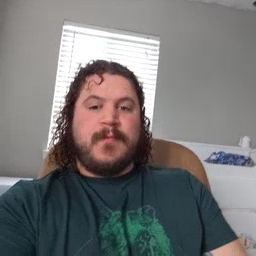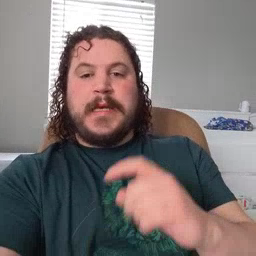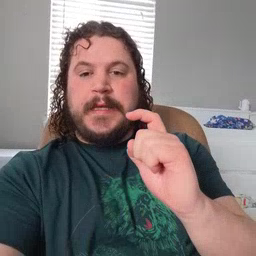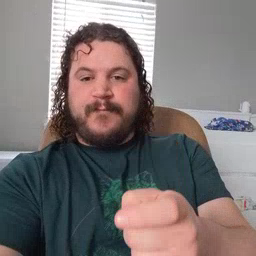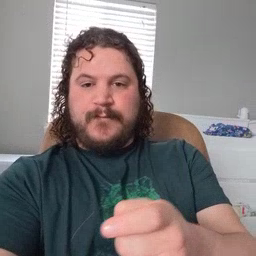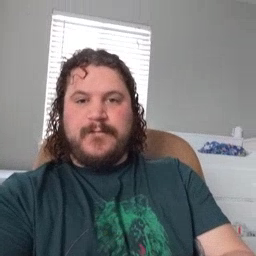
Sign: give